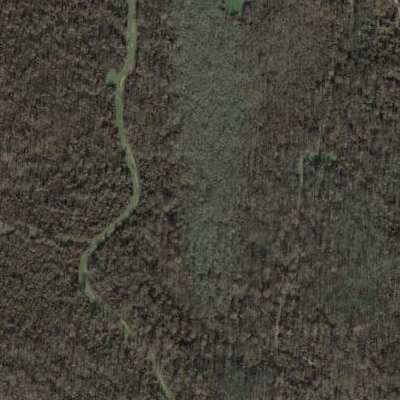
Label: eForest